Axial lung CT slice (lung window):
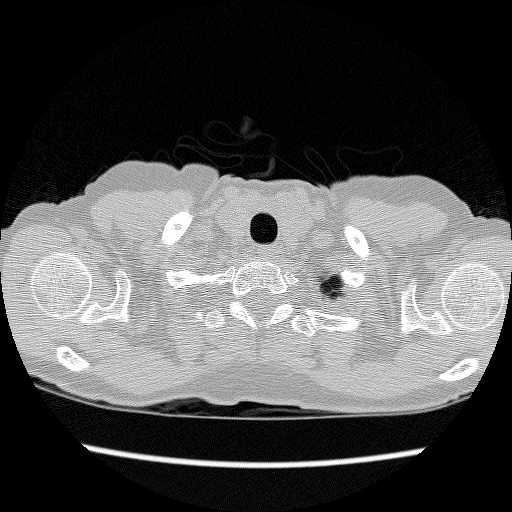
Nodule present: no